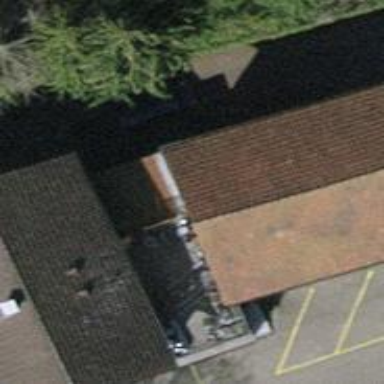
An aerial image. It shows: Gabled roof apartments building.